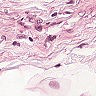
Metastatic tissue present: yes